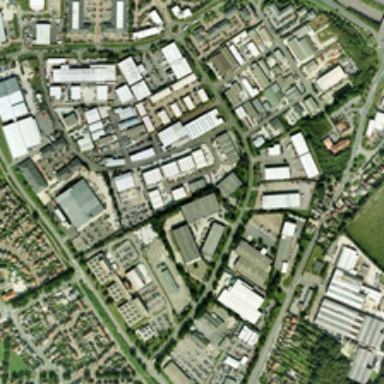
The industrial houses in the street are neatly arranged .